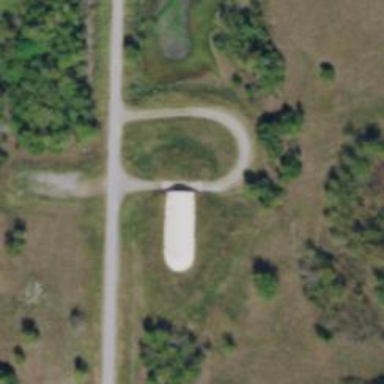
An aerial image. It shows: Military bunker.